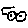
Label: car